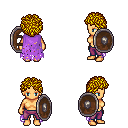
a pixel art fantasy rpg character, female body template, human, tanned skin, maroon tattered cape, magenta pants, blonde curly afro hairstyle, shield, four views (front, back, left, right), 2x2 character sprite sheet, small pixel art, hard edges, no anti-aliasing